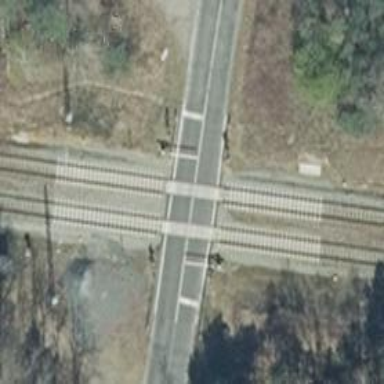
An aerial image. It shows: Level crossing along the railway.